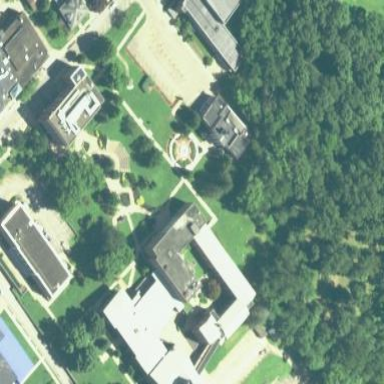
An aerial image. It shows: College building.